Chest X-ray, AP view. Patient: 64 years old, sex F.
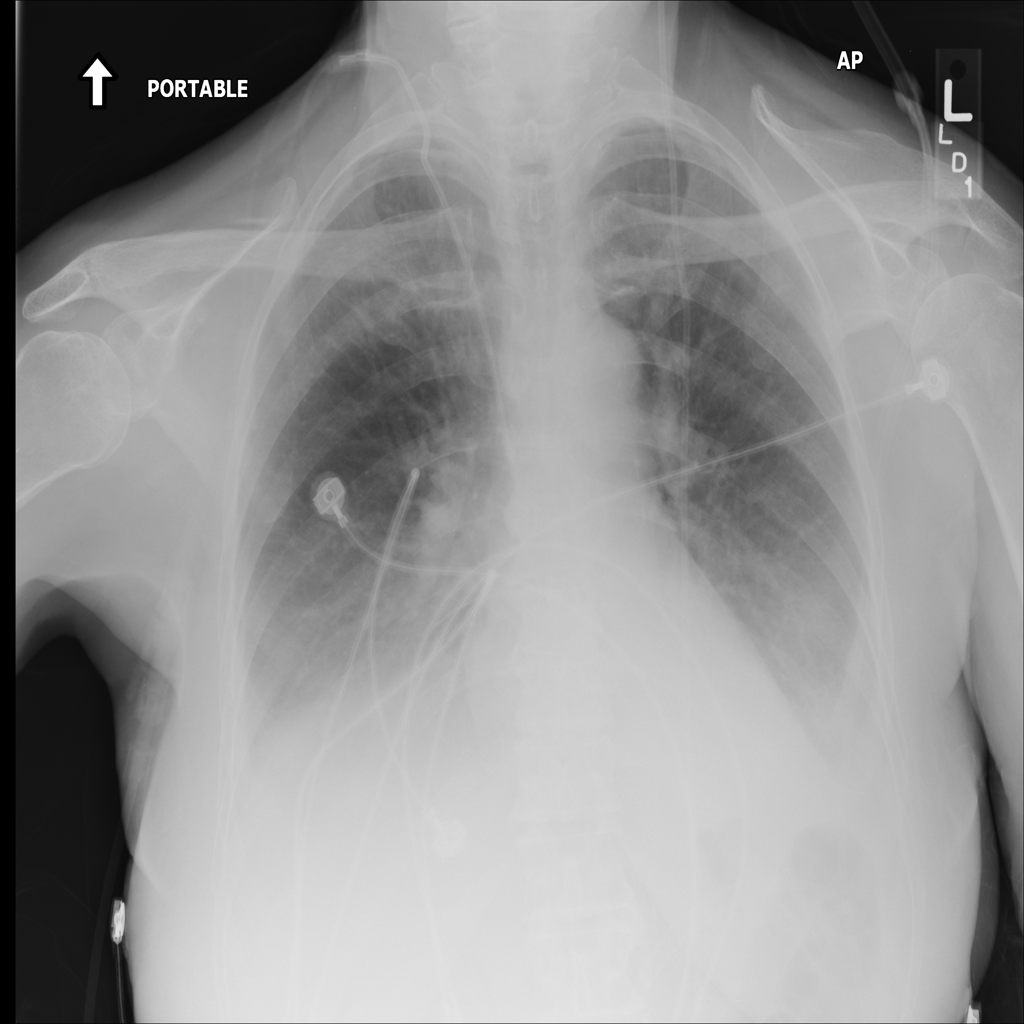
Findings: No Finding